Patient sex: M
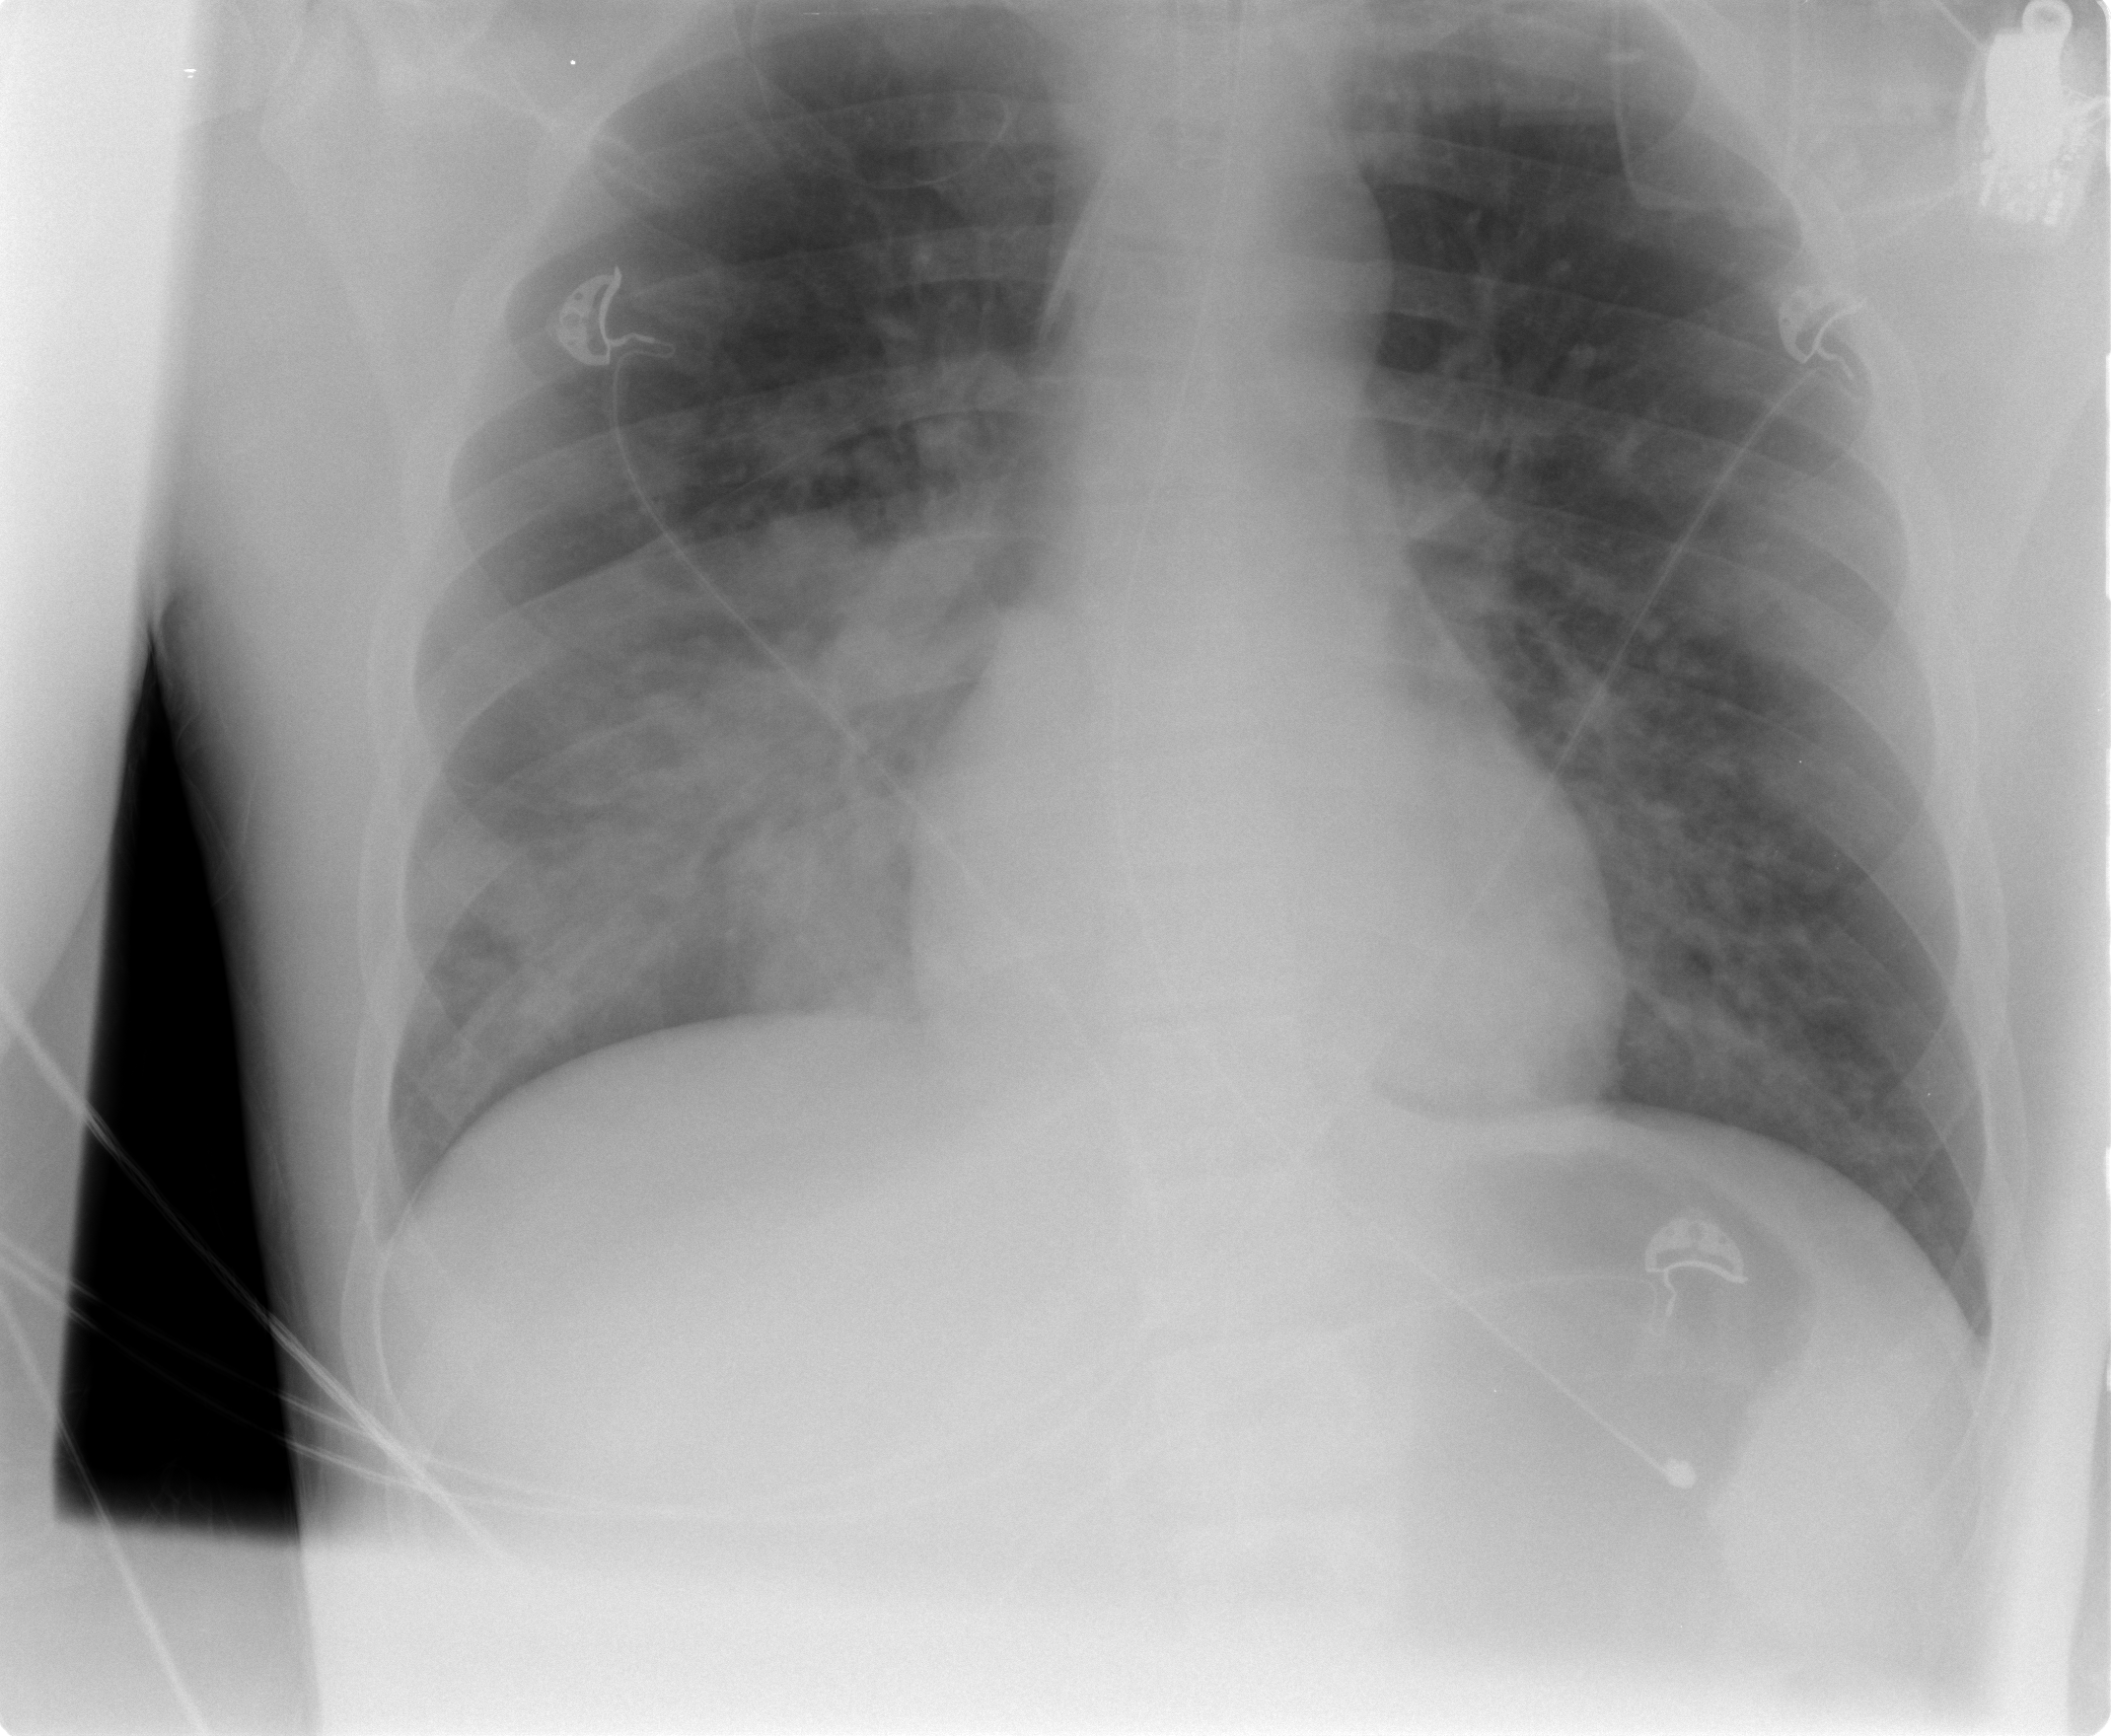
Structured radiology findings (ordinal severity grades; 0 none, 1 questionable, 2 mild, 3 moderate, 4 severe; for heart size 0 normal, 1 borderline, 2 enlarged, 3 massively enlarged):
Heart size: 0
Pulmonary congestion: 2
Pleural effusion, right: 0
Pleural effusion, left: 0
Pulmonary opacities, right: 3
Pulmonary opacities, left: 2
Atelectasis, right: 2
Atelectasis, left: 1